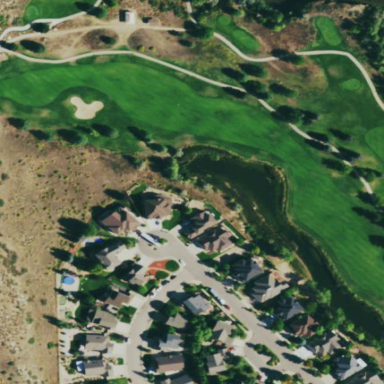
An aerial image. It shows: Rough grassy area used for golf.